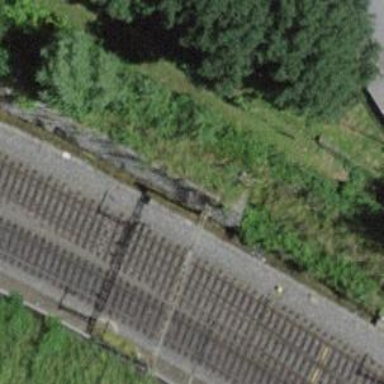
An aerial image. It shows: Single-track electrified railway siding with contact line for service.